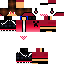
A female skeleton skin with dark skin, wearing brown helmet dressed in a red robe top and red pants, featuring a closed mouth.